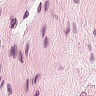
Metastatic tissue present: no